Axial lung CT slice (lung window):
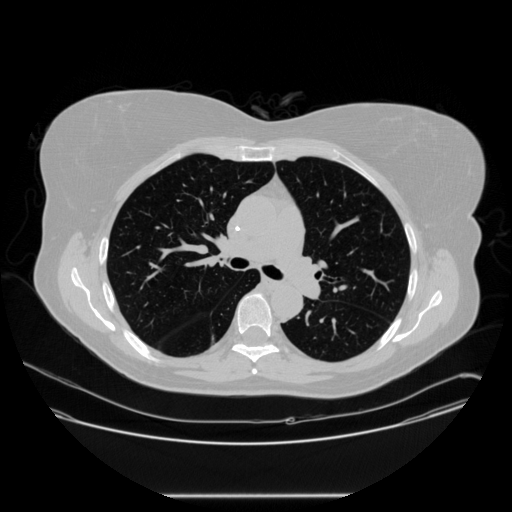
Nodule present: no